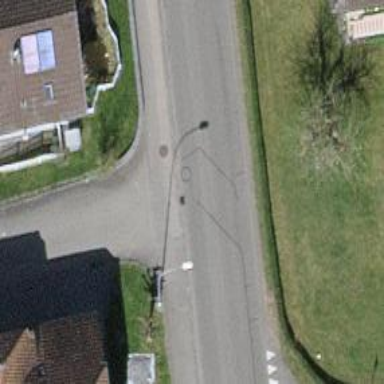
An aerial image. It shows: Tertiary road with asphalt surface.